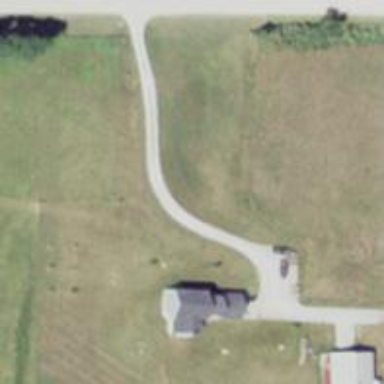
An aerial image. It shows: Driveway leading to service road.